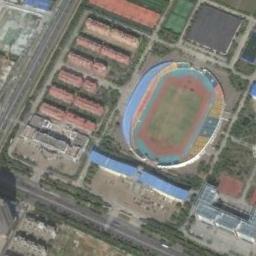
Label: stadium